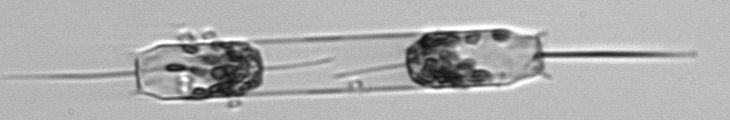
Label: Ditylum_brightwellii